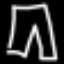
Label: pants